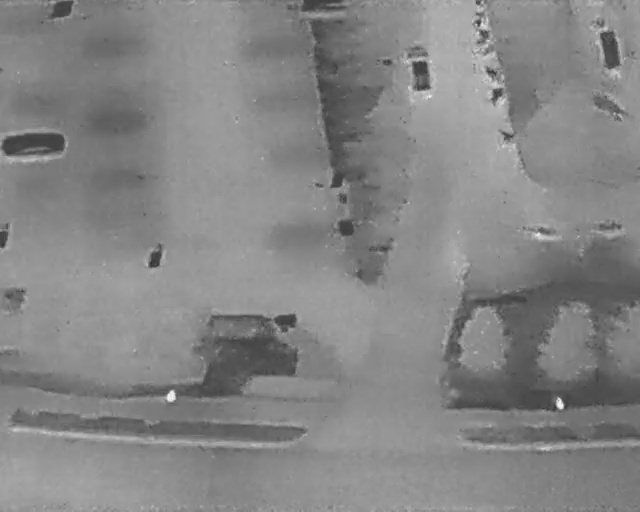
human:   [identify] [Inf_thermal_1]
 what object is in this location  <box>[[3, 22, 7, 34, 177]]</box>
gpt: <ref>1 medium car at the top left</ref>